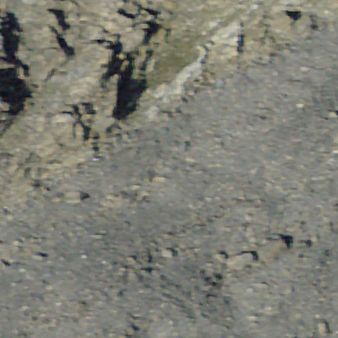
Label: other